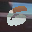
Label: 6